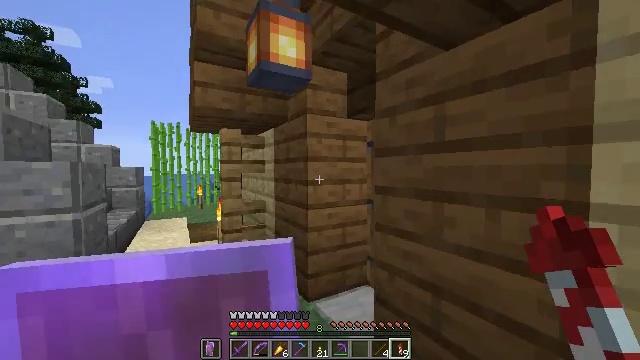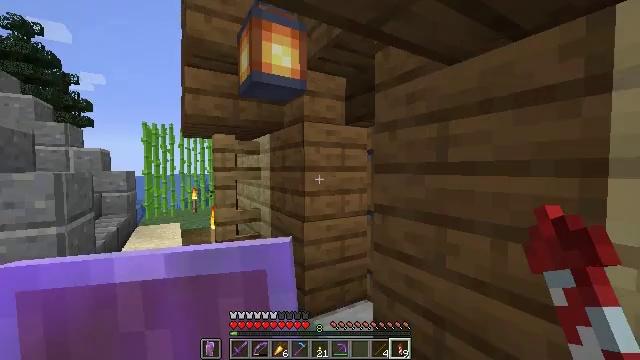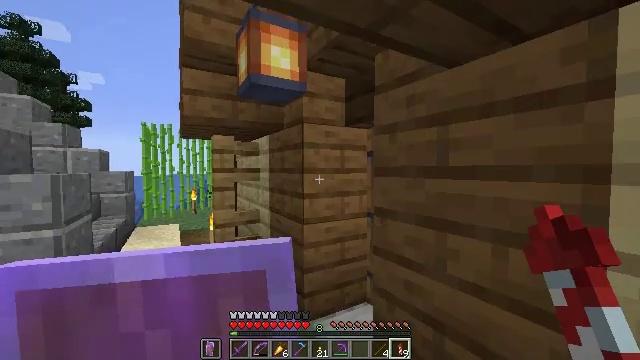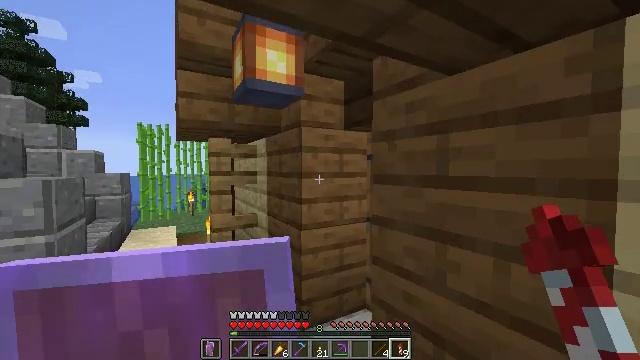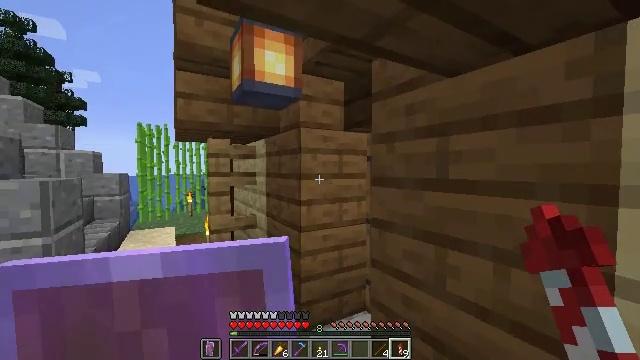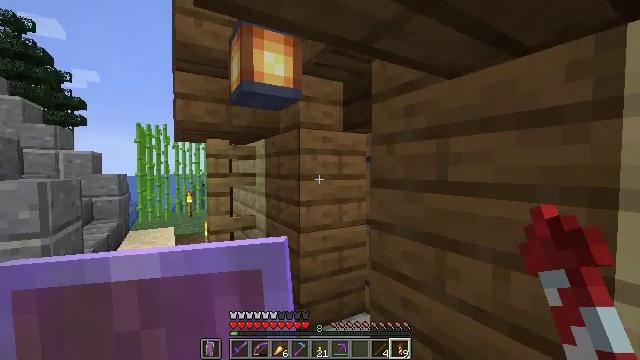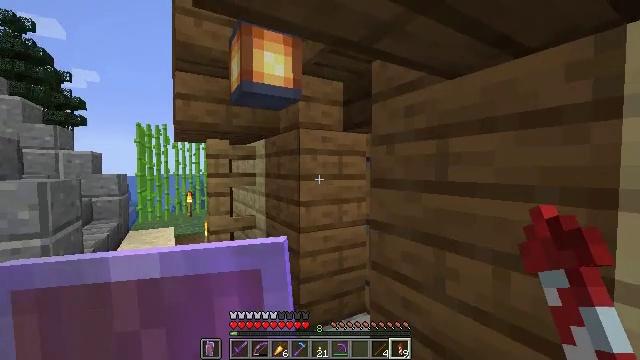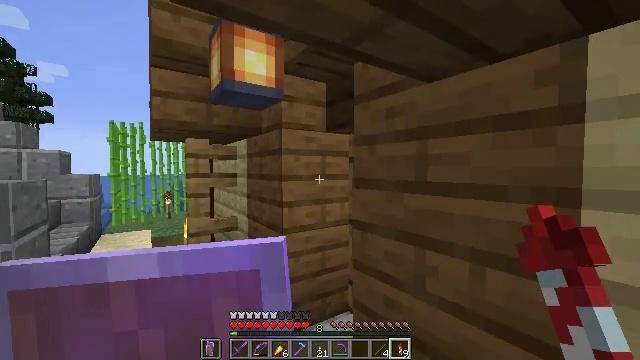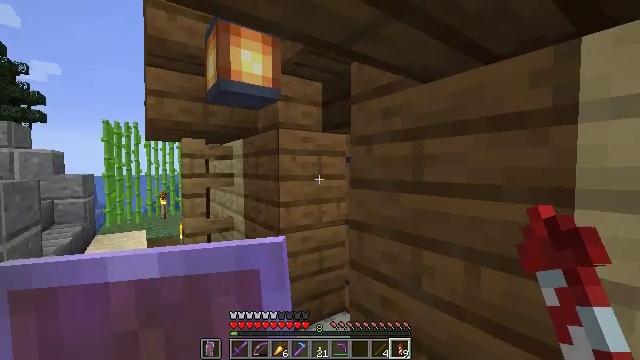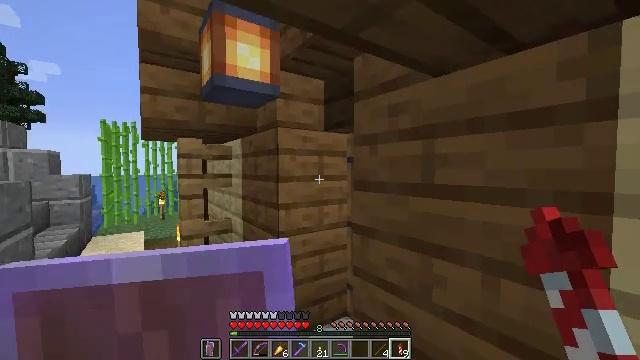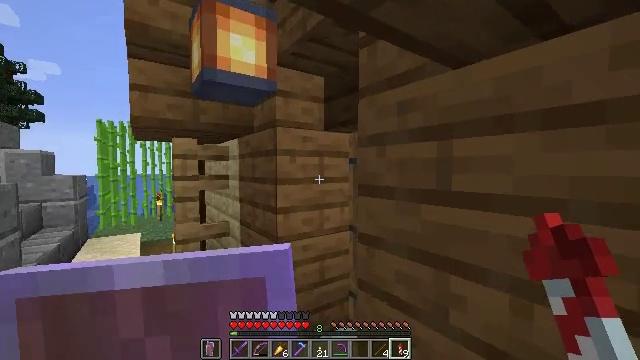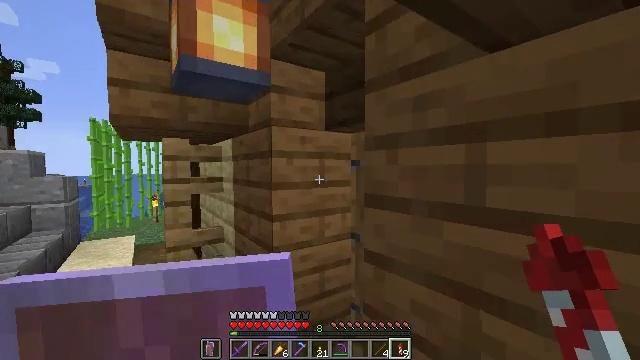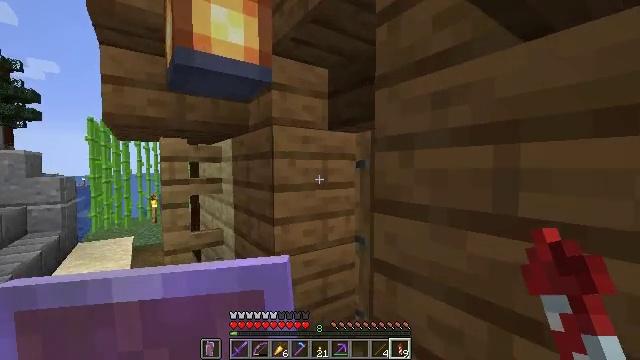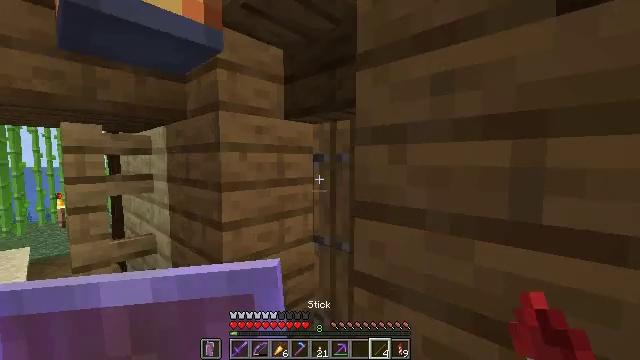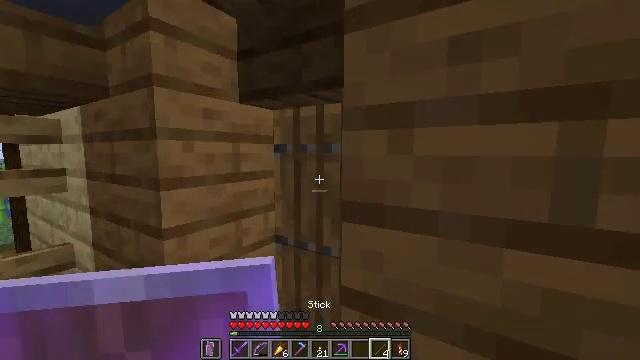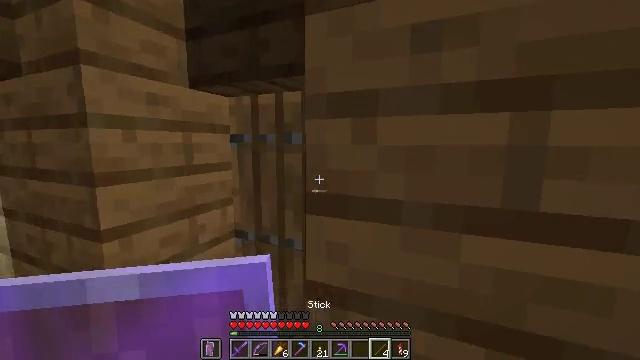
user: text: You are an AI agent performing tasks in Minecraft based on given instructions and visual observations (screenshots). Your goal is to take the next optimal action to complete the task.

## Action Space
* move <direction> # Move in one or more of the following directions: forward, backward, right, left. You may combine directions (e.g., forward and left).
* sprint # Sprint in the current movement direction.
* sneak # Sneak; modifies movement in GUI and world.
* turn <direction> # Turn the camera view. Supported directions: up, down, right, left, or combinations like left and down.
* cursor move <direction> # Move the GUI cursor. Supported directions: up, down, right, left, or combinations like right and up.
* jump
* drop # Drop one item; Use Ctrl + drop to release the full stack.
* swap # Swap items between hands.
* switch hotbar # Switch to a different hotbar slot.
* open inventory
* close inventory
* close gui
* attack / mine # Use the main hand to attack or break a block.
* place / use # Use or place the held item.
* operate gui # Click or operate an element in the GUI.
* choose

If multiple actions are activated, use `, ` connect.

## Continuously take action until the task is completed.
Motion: motion action
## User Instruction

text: Craft a respawn anchor with the crafting grid.
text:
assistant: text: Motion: no_op
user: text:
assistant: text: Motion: no_op
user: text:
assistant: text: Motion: no_op
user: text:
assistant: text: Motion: no_op
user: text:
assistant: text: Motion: no_op
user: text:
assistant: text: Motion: no_op
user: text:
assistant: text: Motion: turn right
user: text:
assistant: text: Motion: no_op
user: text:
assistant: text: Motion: move forward
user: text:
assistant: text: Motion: move forward
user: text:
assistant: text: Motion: move forward
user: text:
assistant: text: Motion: move forward and move left
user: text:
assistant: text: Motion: move forward and move left, turn right and down
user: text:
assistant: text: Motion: move forward, turn right and down
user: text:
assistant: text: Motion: move forward, turn right and down
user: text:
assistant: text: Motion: move forward, turn right
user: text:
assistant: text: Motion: move forward
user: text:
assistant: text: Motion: move forward, turn right and down
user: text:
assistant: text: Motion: turn right and down
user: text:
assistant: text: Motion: turn right and down
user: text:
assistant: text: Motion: turn right
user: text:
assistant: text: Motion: no_op
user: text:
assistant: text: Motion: no_op
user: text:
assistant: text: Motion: no_op
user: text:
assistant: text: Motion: no_op
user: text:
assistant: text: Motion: no_op
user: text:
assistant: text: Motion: no_op
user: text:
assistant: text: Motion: move left
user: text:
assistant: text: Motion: move left
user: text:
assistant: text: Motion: move forward and move left